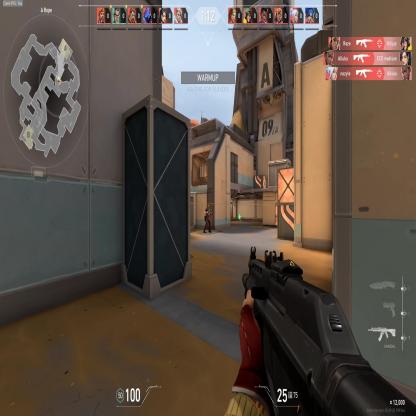
Label: enemy